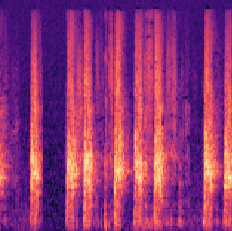
Sound class: Dog